Question: I tried a few things, and so far this is the only thing not throwing an error, but the results wont echo on my page so I'm not quite sure what's going on.
'''
$query = "SELECT SUM(sales.total) AS sales_total, SUM(expenses.total) AS expenses_total FROM sales,expenses";
'''
Everything else is set up perfectly, I've just never had to call multiple tables before.
E.g. of How I am echoing within my HTML:
'''
<? echo $row['SUM(sales_total)']; ?>
<? echo $row['SUM(expenses_total)']; ?>
'''
Thanks!
EDIT: attached a picture of my nonsense :)
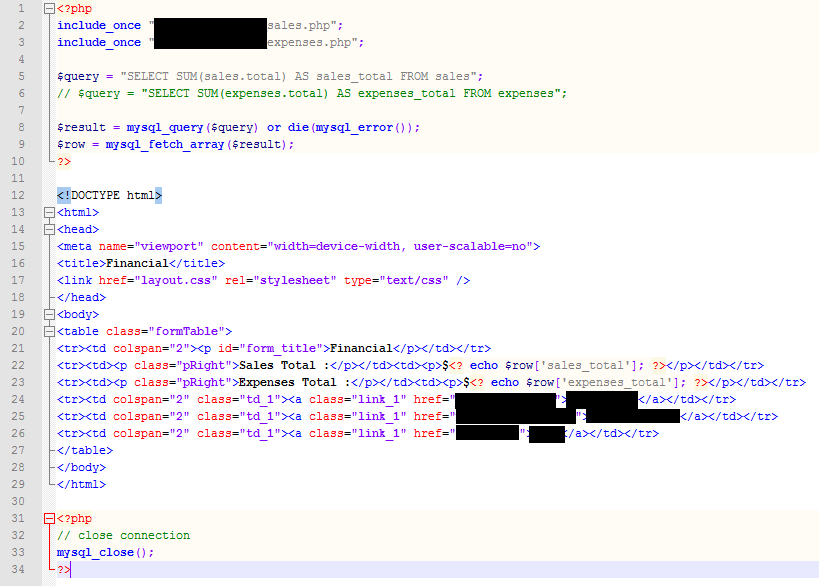
Answer: Probably you should use two separate queries
otherwise you get Cartesian product.
More info: <URL>